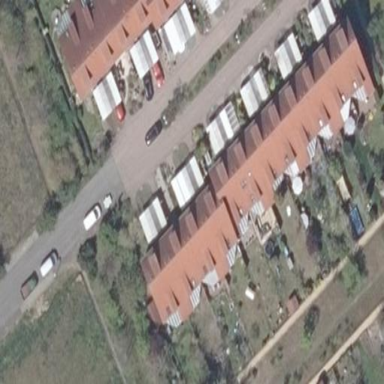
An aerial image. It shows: Terrace building.